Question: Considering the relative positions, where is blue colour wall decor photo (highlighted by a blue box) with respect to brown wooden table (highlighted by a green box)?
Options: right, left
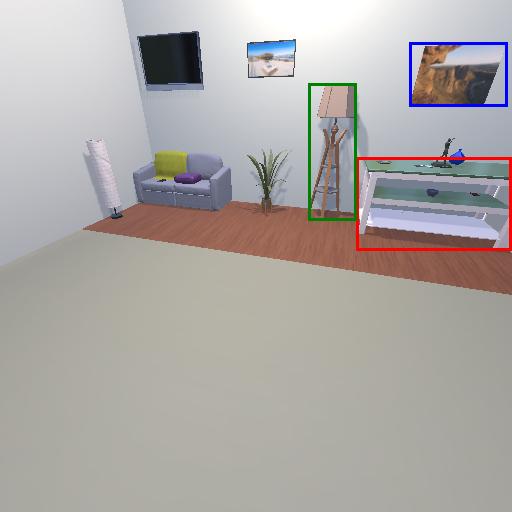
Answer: right